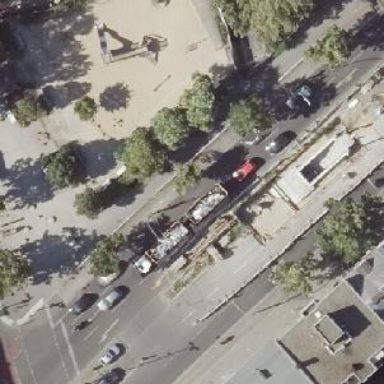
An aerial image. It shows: Taxi stand.